Chest X-ray:
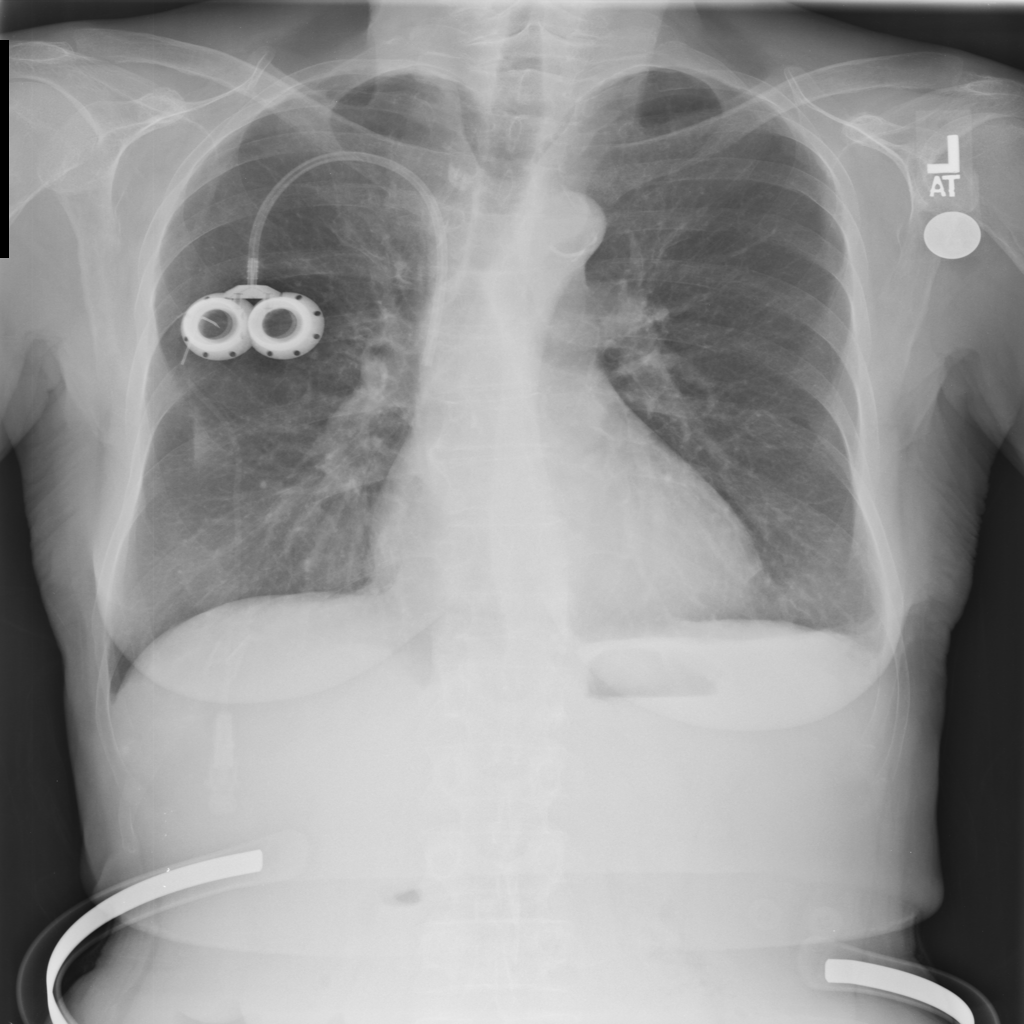
Findings: Pleural Thickening
No abnormal finding: no